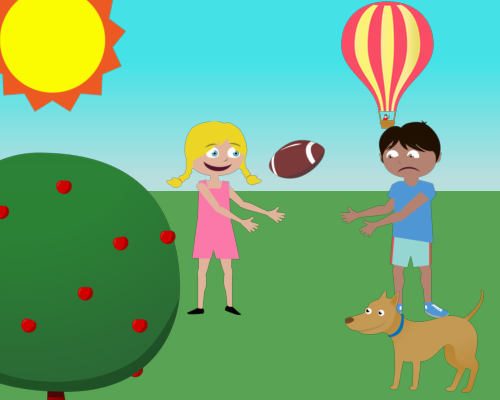
large sun on left small apple tree on left big girl smiling standing on left facing right with hands out small hot balloon in middle big dog on right facing left big sad boy standing on left facing right hands out